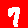
Digit: 7